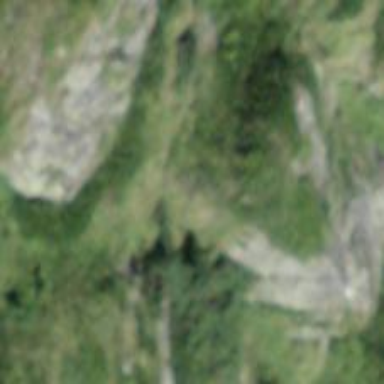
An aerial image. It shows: Cliff in nature.